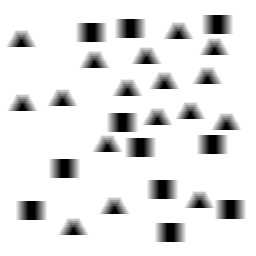
Squares: 11
Triangles: 17
Stars: 0
Total shapes: 28